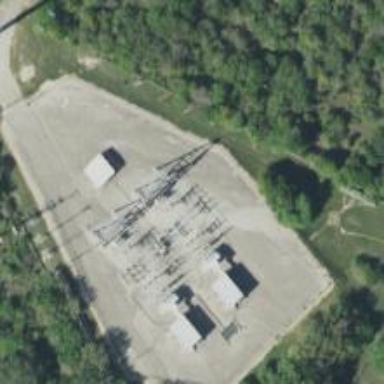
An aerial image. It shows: Switch used for power control.